Question: My
'''
//insert the employee and department record
this.insertEmployeeDepartment = function (Employee) {
var request = $http({
method: "post",
url: "/Employee/InsertEmployeeDepartment",
contentType: "application/json",
data: JSON.stringify(Employee)
});
return request;
}
'''
'''
using System.Web.Http;
namespace EmployeeService
{
[RoutePrefix("Employee")]
public class EmployeesAPIController : ApiController
{
[HttpPost]
[Route("InsertEmployeeDepartment")]
public EmployeeDepartment InsertEmployeeAndDepartment([FromBody]EmployeeDepartment emp)
{
var xx = emp;
}
}
}
'''
'''
using System.Collections.Generic;
namespace Test
{
public class EmployeeDepartment
{
public IEnumerable<Employee> Employees { get; set; }
public IEnumerable<Department> Departments { get; set; }
}
}
'''
Models -
'''
public class Employee
{
public int EmployeeId { get; set; }
public string EmployeeName { get; set; }
public int Age { get; set; }
public int Salary { get; set; }
public int DepartmentId { get; set; }
}
'''
'''
public class Department
{
public int Deptid { get; set; }
public string Deptname { get; set; }
}
'''
The array that I am passing from Javascript is as under

In the controller method, the value is coming as ?
What wrong I am making?
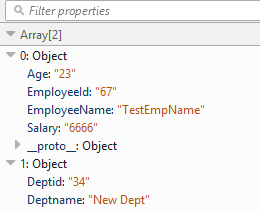
Answer: Given your Javascript Object array (and not sure if it is limited to just two entries), we can re-write your javascript post model to mimic your WebApi request model.
Something like (remeber limited to 2 objects in the javascript array).
'''
this.insertEmployeeDepartment = function (Employee) {
//construct a new object to match the WebApi Object
var dto = {
Employees: [Employee[0]], //Employee[0] is the employee record
Departments: [Employee[1]] //Employee[1] is the department record
};
var request = $http({
method: "post",
url: "/Employee/InsertEmployeeDepartment",
contentType: "application/json",
data: JSON.stringify(dto)
});
return request;
}
'''
Now if your JavaScript array is constructed differently per method you will have to format your new model data object differently.
### Edit:
To make it match exactly as i see your WebApi 'DepartmentId' property is not on the 'Employee[0]' record we can copy it over manually. Such as.
'''
this.insertEmployeeDepartment = function (Employee) {
//construct a new object to match the WebApi Object
Employee[0]['DepartmentId'] = Employee[1].Deptid;
var dto = {
Employees: [Employee[0]], //Employee[0] is the employee record
Departments: [Employee[1]] //Employee[1] is the department record
};
var request = $http({
method: "post",
url: "/Employee/InsertEmployeeDepartment",
contentType: "application/json",
data: JSON.stringify(dto)
});
return request;
}
'''